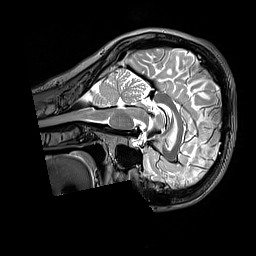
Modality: T2w
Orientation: sagittal
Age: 25
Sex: female
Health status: healthy
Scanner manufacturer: siemens
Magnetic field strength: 3 T
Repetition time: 3.2 s
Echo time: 0.568 s